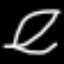
Label: leaf